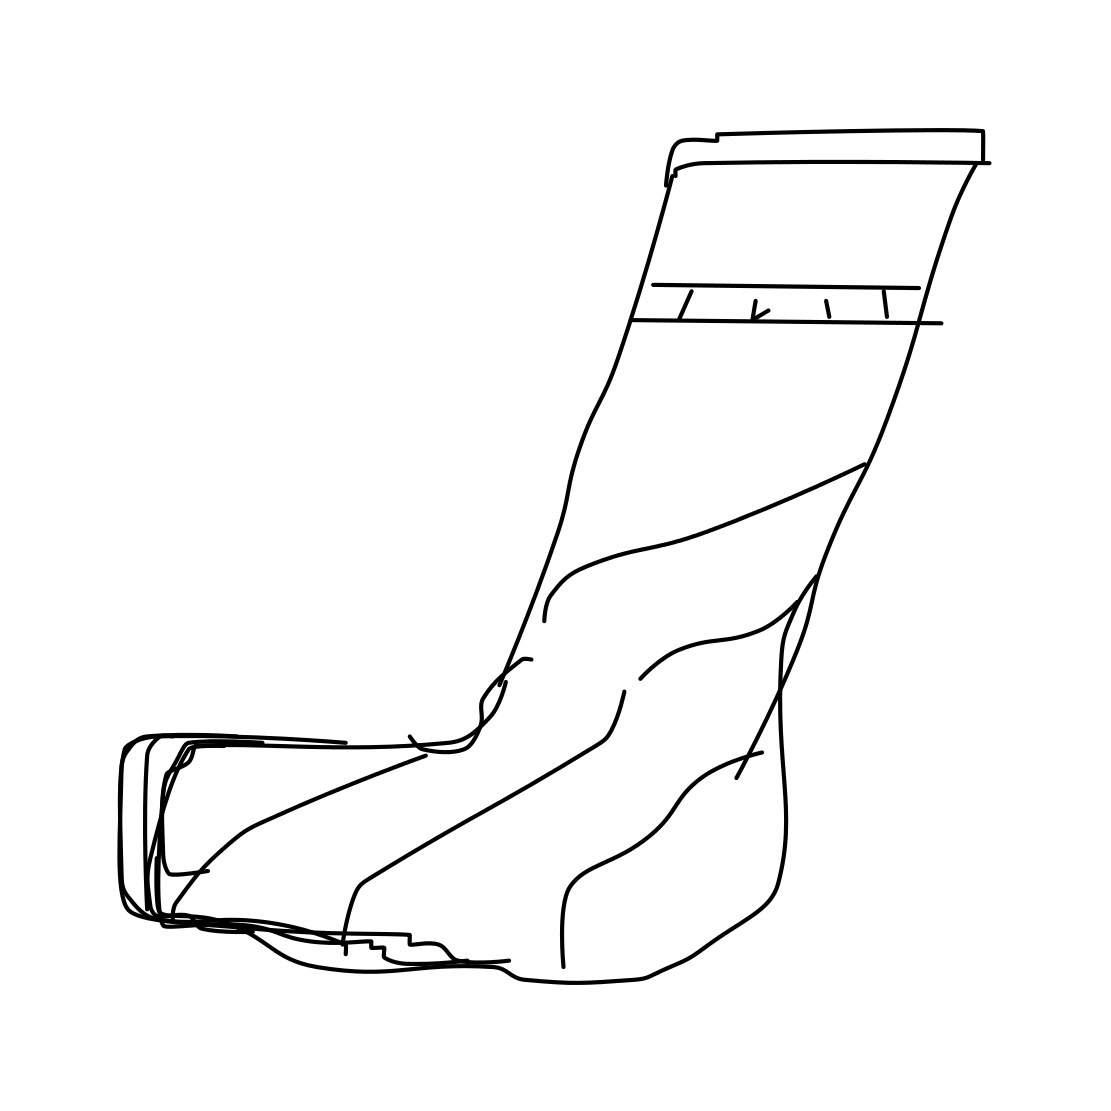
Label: socks